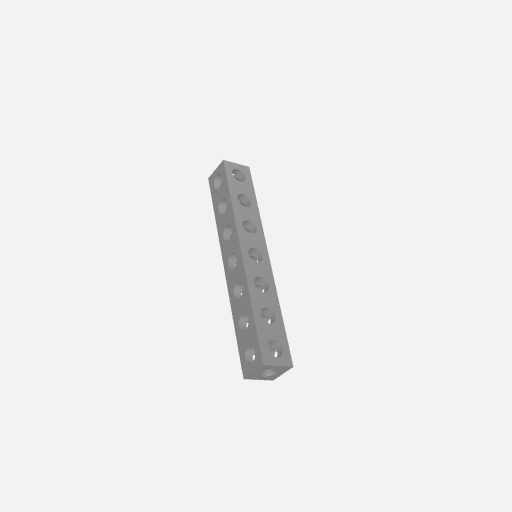
Part: SquareBeam7H